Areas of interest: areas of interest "Command Street Ground Parking Lot"
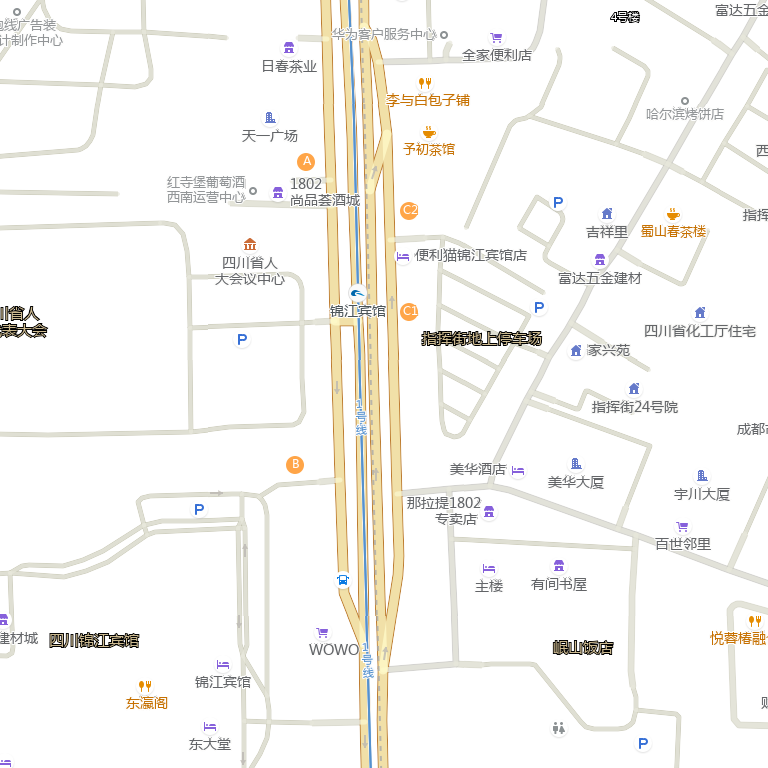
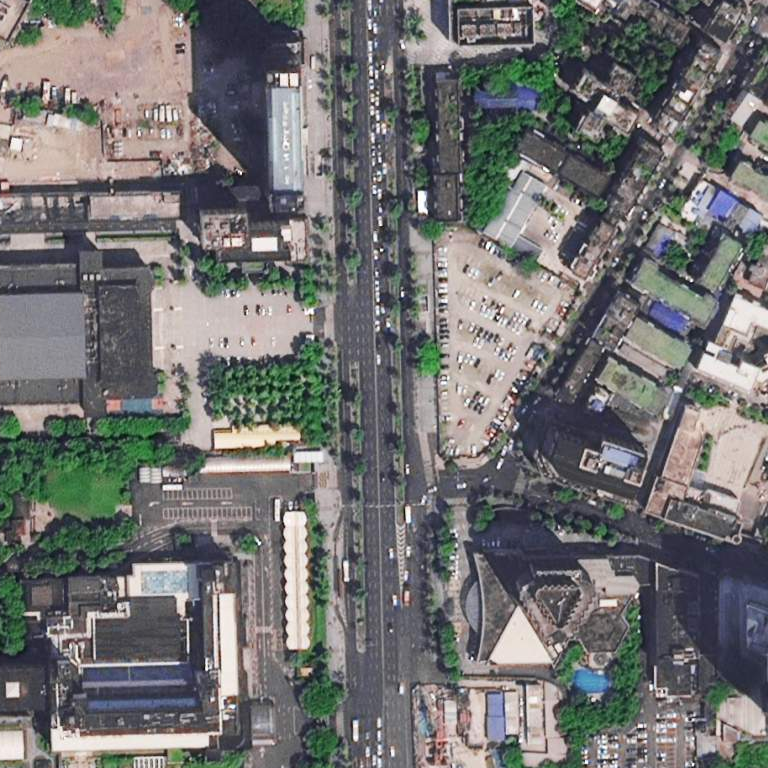